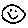
Label: smiley face